Field crop: maize
Growth stage: 1
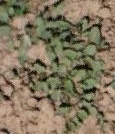
Species: convolvulus